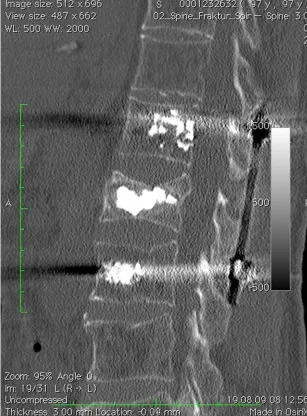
A; Sagittal reconstruction CT scan showing the well-maintained restoration of the vertebral body height r and sagittal alignment with augmented cephal and caudal screws.
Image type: radiology (ct)